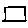
Label: square